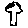
Label: tree